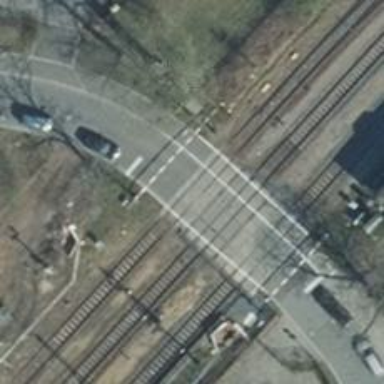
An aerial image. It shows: Full barrier level crossing on railway.